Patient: sex M, age 59
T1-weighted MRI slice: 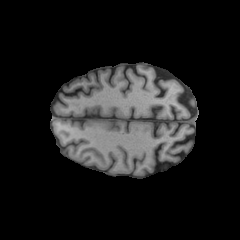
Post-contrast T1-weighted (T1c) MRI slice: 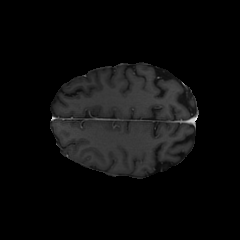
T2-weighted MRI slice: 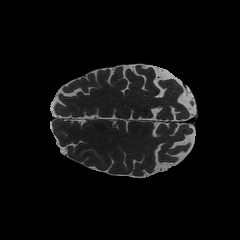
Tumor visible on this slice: no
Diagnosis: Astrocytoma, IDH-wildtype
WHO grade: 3